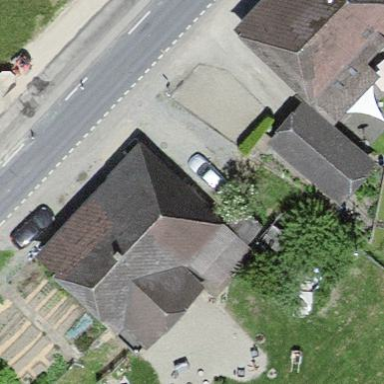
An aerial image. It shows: Farmyard area.